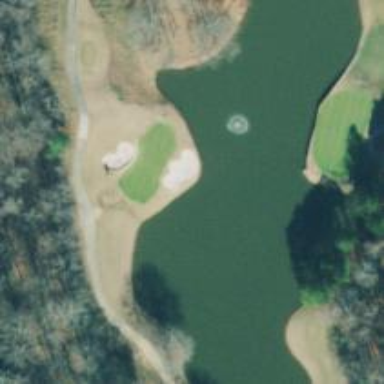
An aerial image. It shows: View of golf hole.